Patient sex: M
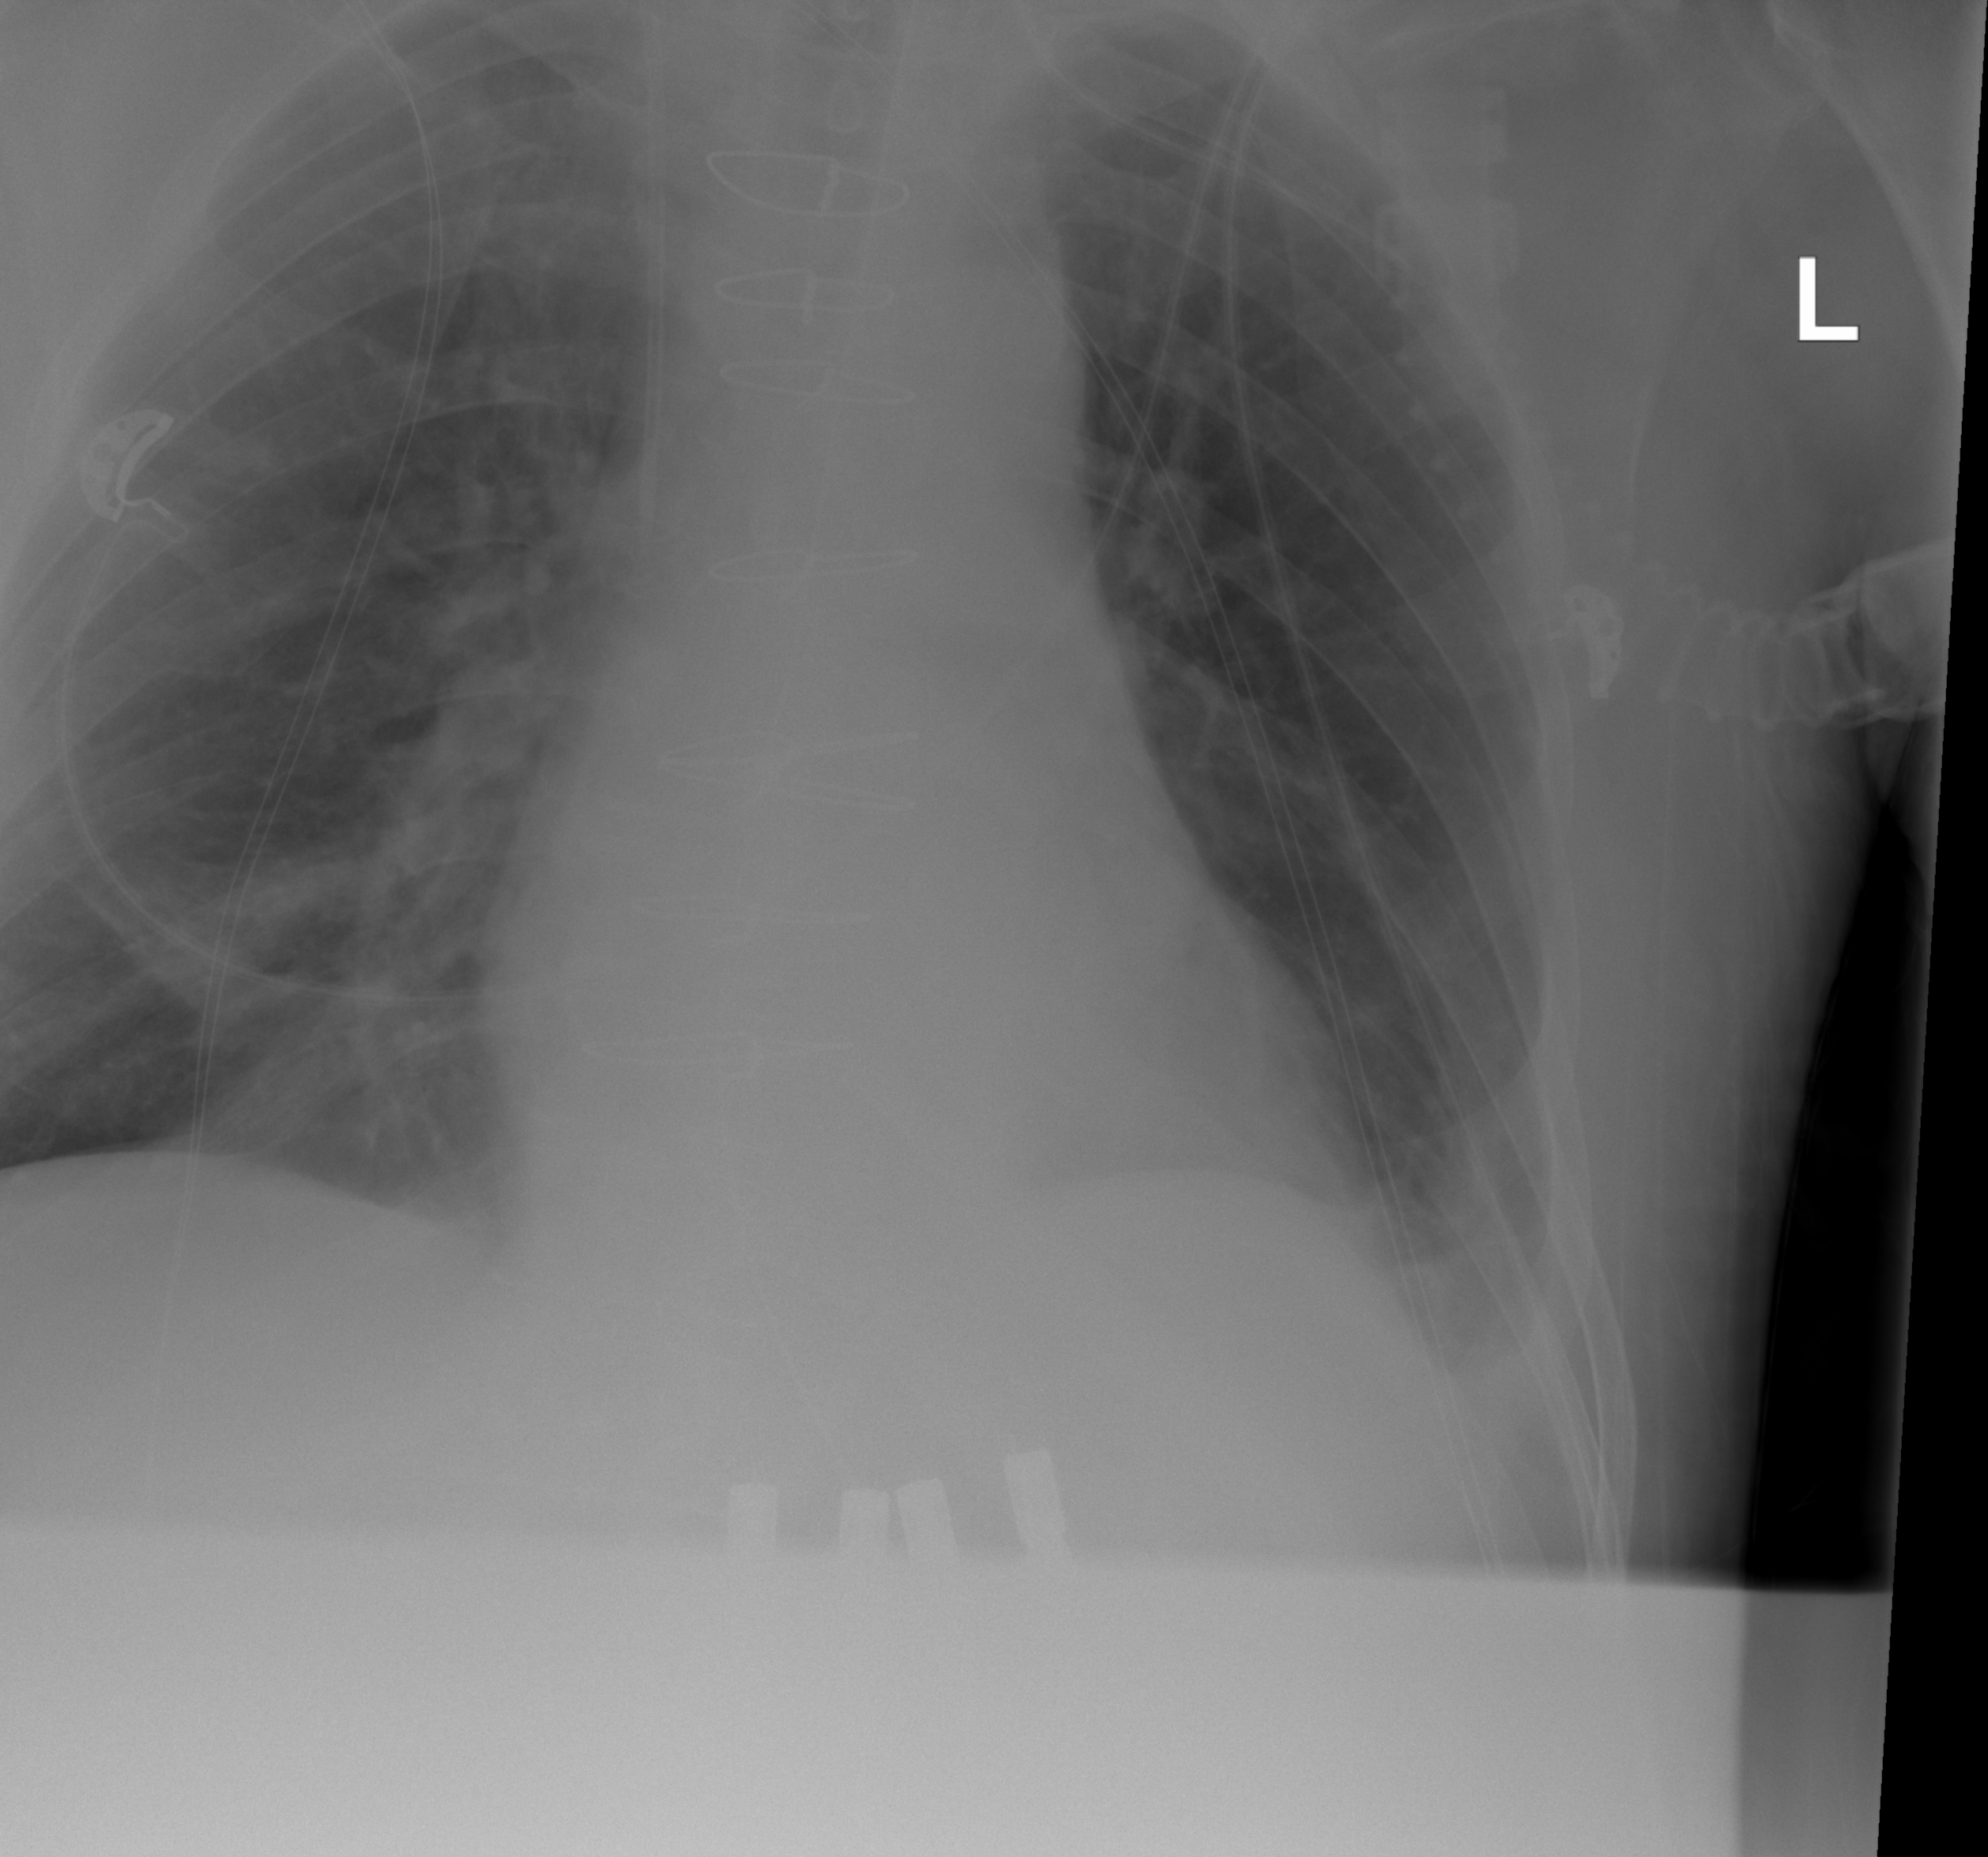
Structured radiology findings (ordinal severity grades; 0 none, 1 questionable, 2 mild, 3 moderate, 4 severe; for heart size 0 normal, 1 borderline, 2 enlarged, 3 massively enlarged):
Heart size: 0
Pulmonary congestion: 0
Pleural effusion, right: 0
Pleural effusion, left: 2
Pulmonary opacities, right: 0
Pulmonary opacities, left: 0
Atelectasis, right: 2
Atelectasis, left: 2